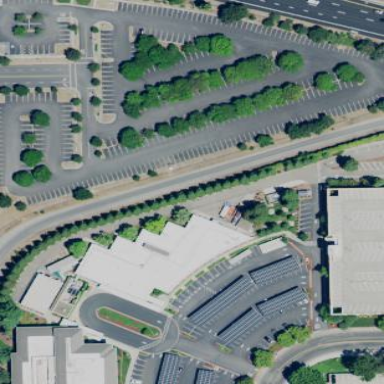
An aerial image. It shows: Parking area with surface parking. It includes park and ride facilities.